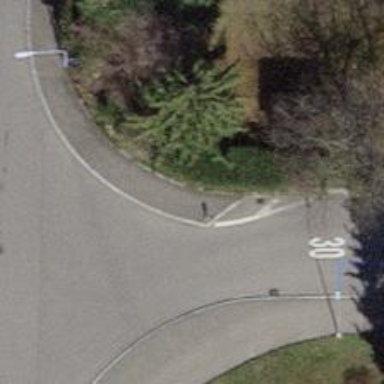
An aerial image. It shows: Kerb barrier.